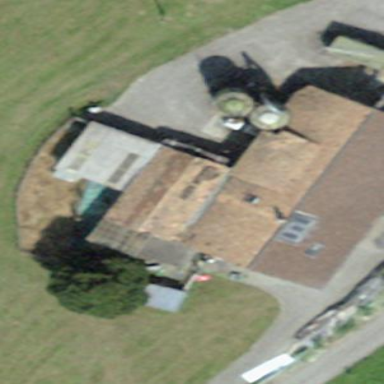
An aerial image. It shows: Farm building.